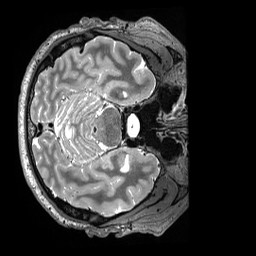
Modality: T2w
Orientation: axial
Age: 49
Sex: male
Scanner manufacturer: siemens
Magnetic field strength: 3 T
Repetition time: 3.2 s
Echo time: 0.564 s